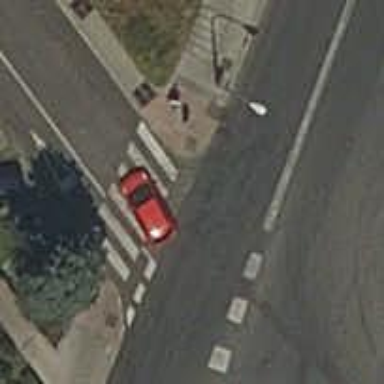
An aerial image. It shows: Zebra crossing on the road.